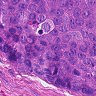
Metastatic tissue present: yes